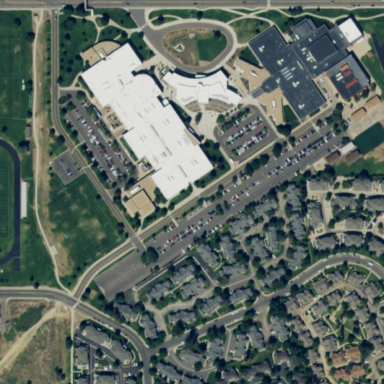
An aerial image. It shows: School.